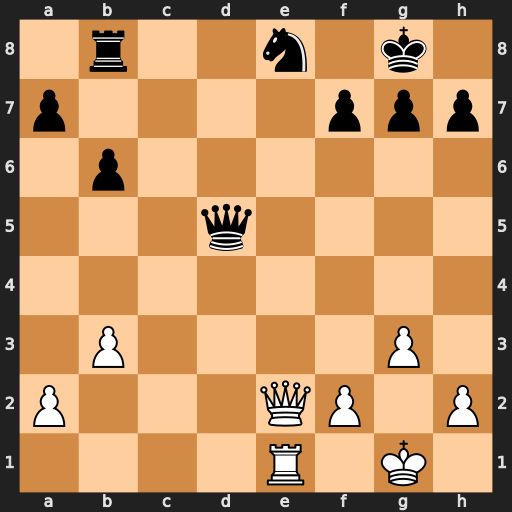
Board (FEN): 1r2n1k1/p4ppp/1p6/3q4/8/1P4P1/P3QP1P/4R1K1
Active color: w
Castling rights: -
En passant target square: -
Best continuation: Qxe8+ Rxe8 Rxe8#